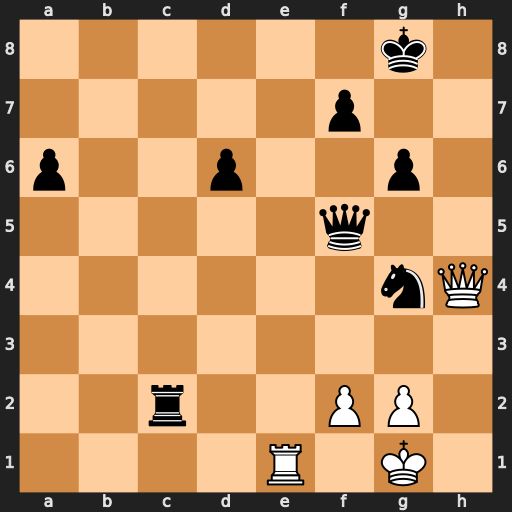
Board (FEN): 6k1/5p2/p2p2p1/5q2/6nQ/8/2r2PP1/4R1K1
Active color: w
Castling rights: -
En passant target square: -
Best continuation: Re8+ Kg7 Qh8#